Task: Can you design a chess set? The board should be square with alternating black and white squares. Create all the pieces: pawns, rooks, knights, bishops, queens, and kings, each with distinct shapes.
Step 1574:
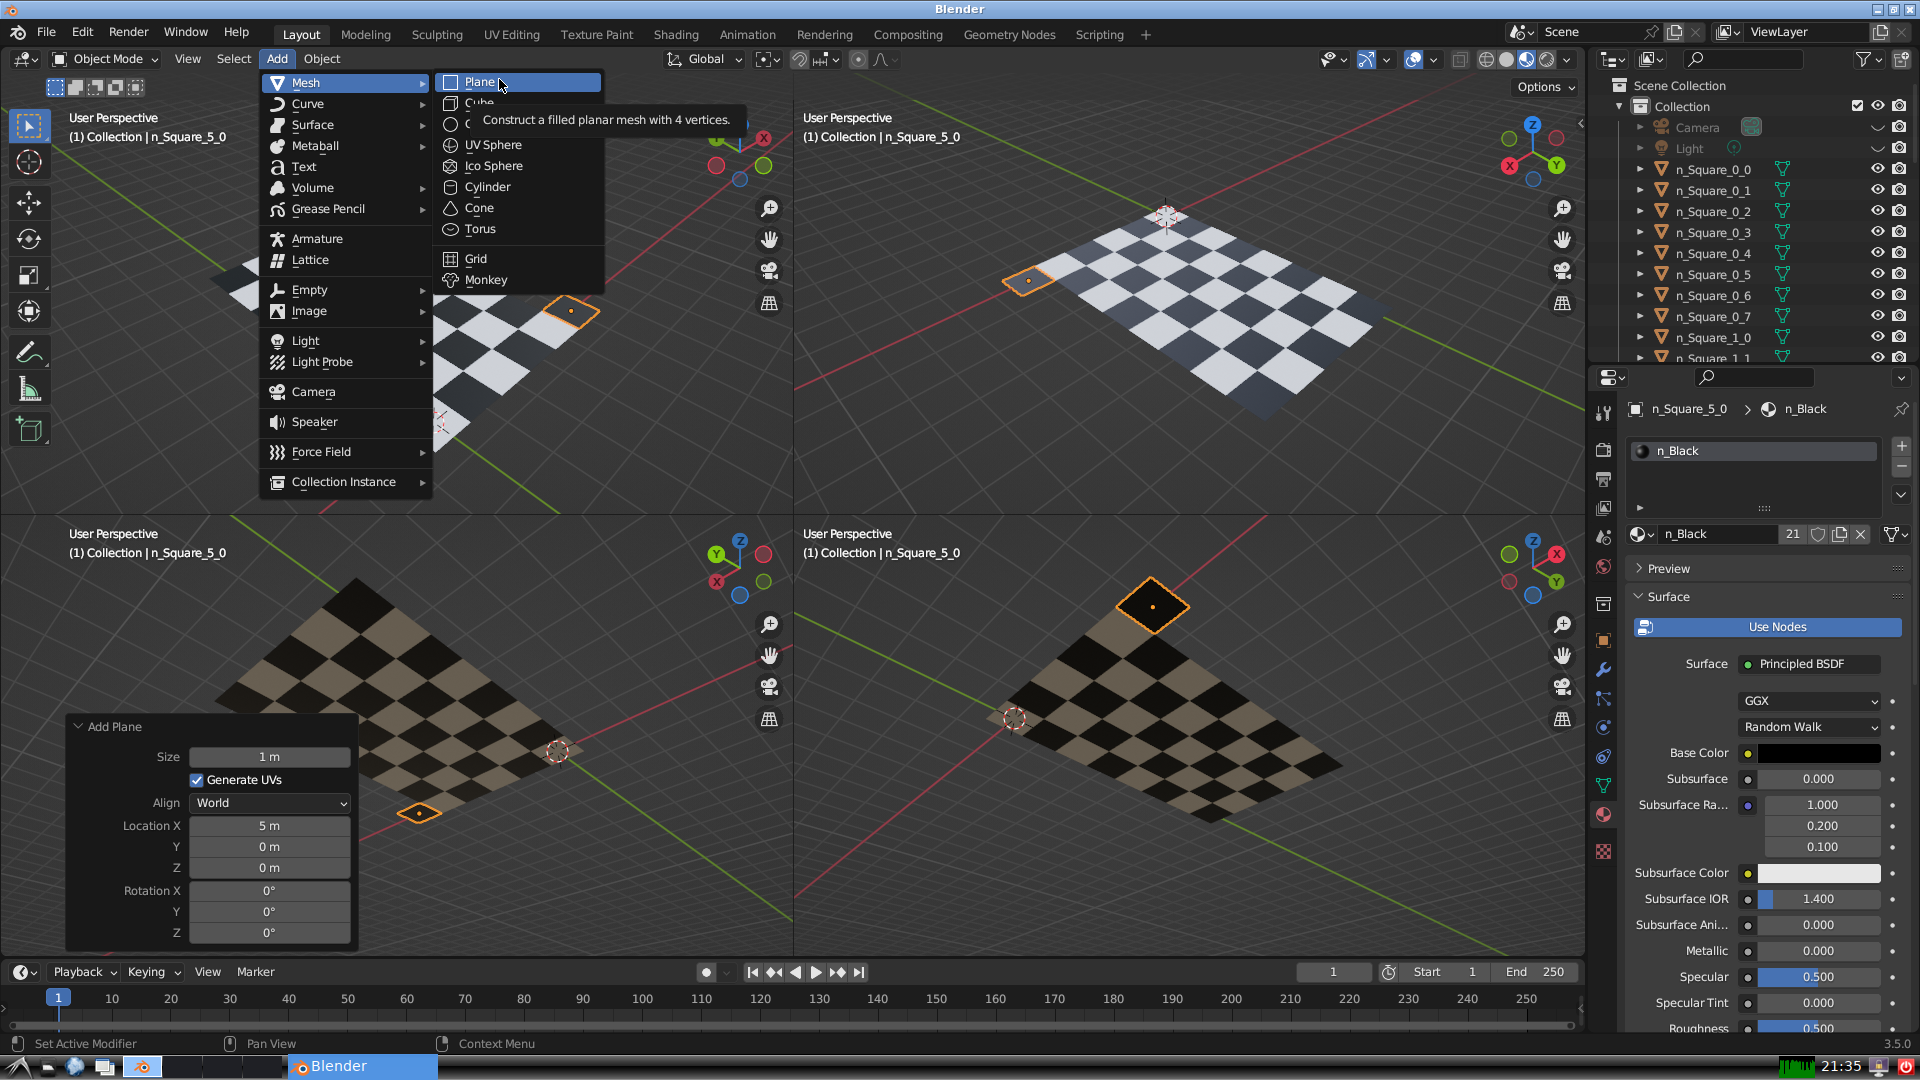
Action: click: no